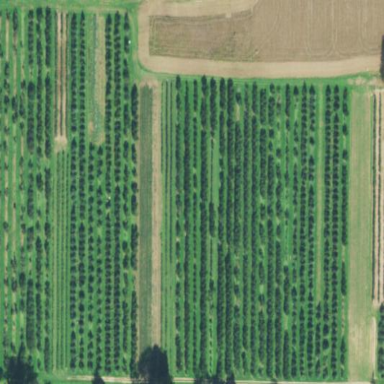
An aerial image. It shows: Orchard.